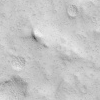
Atmospheric dust classification: not_dusty